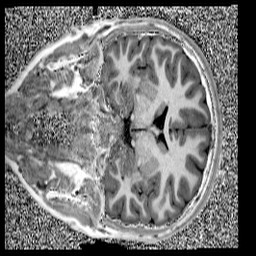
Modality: UNIT1
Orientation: coronal
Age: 11
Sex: female
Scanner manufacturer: siemens
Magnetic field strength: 3 T
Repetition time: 4 s
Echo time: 0.00303 s